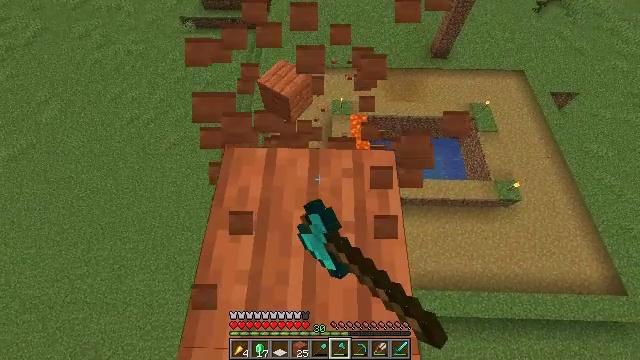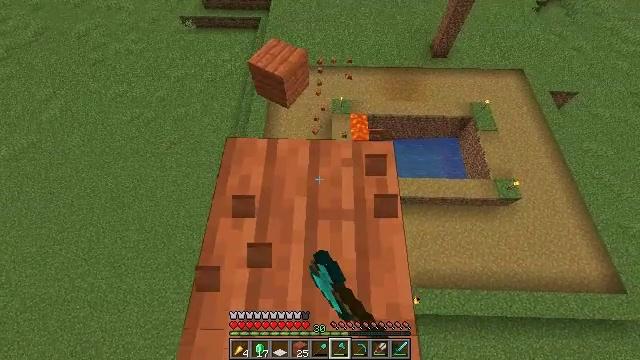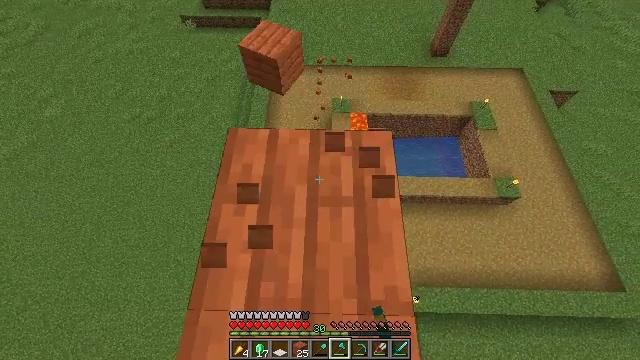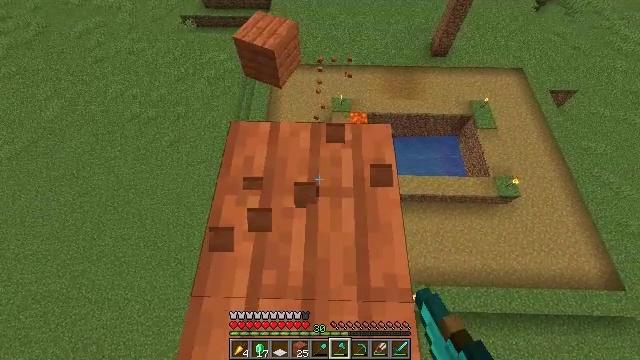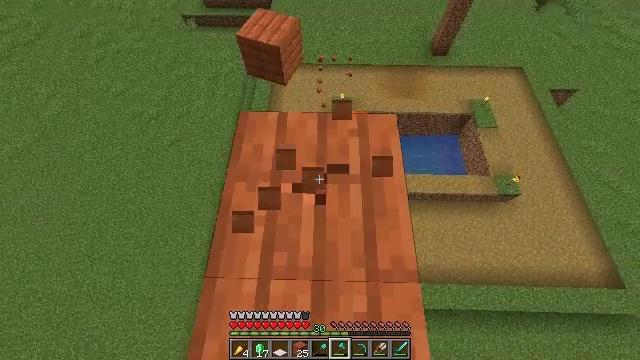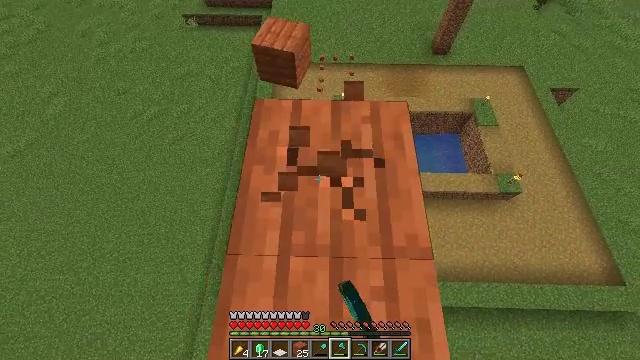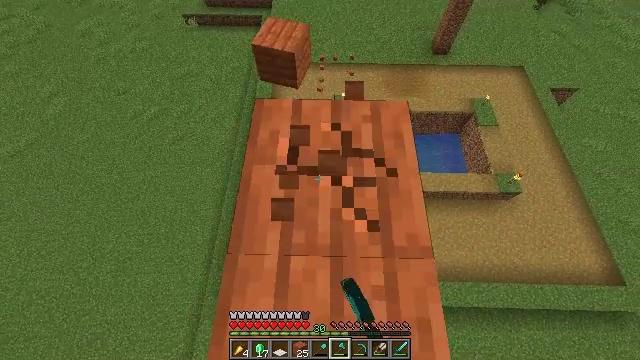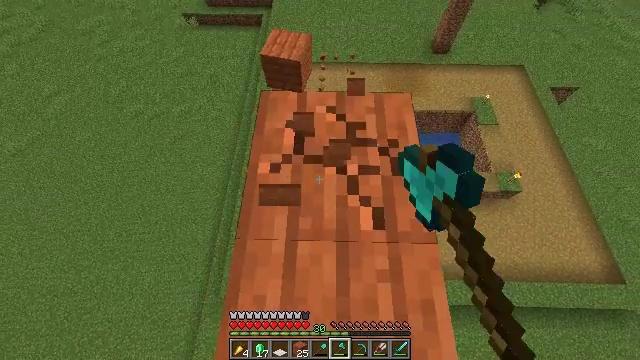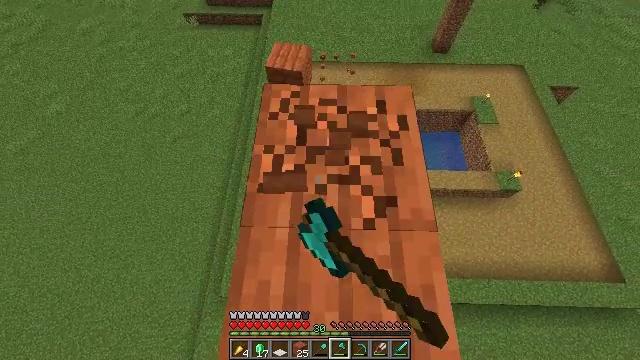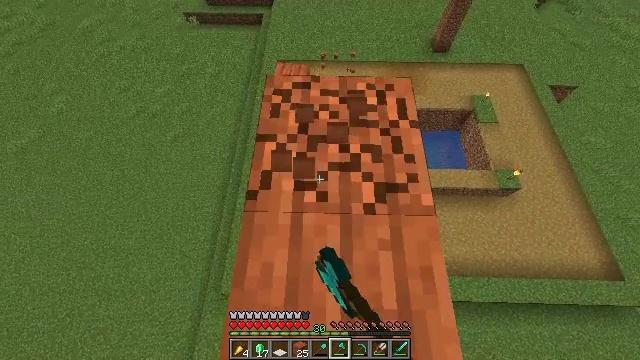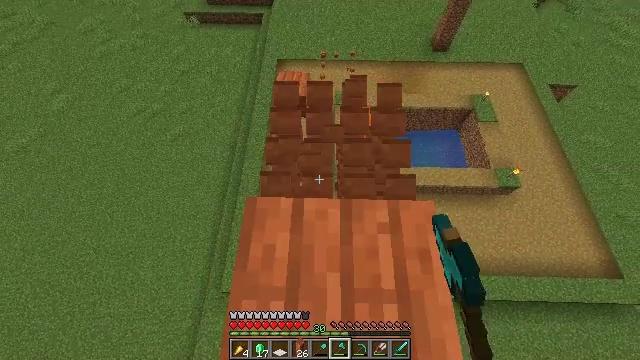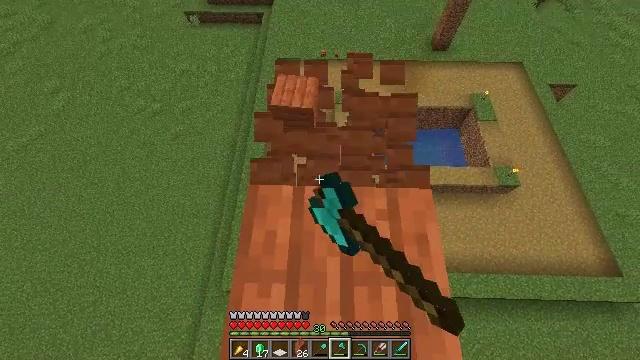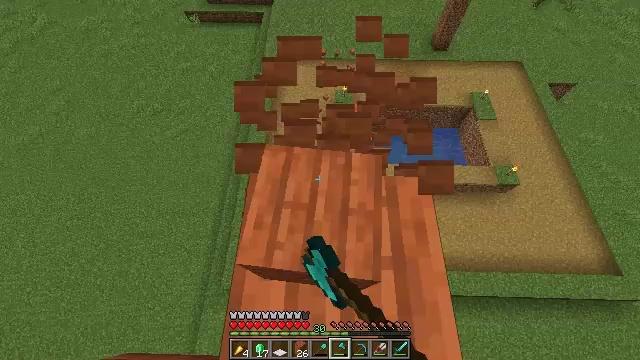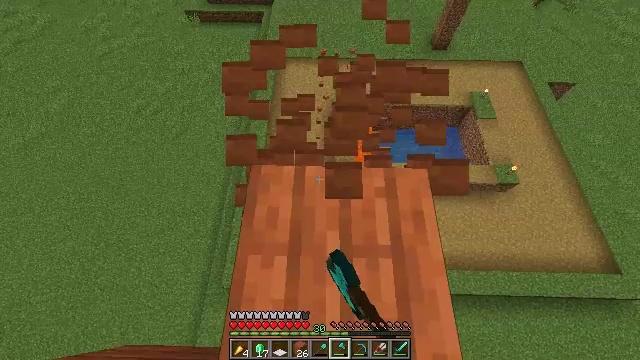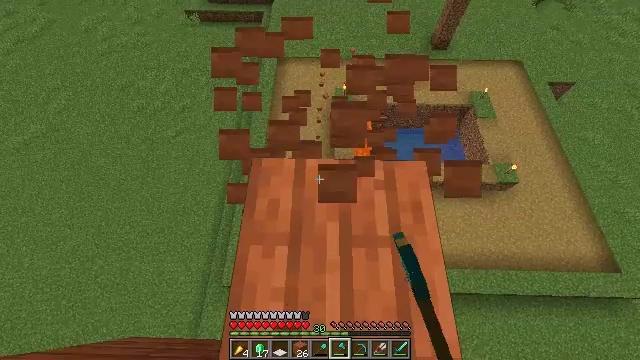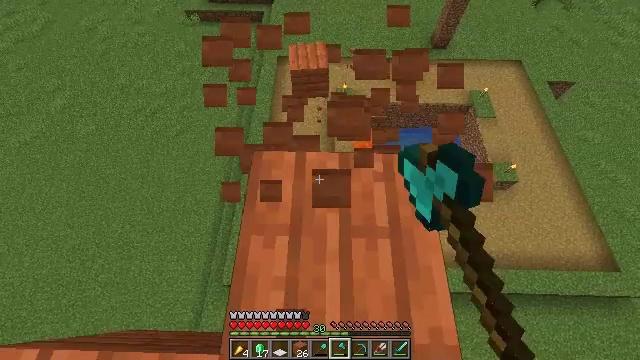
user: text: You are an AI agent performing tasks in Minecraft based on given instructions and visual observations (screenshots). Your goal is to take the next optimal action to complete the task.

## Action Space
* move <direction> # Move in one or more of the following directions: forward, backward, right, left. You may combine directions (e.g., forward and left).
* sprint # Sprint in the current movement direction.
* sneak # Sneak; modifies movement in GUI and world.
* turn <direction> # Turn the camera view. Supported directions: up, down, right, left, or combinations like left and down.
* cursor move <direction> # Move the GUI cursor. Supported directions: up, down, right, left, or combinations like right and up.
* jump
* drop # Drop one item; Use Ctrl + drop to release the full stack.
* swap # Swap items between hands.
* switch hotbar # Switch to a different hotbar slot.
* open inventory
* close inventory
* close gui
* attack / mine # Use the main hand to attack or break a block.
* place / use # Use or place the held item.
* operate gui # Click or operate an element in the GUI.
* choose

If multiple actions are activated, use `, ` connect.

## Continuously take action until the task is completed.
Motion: motion action
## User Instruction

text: Attack the acacia planks to recycle them.
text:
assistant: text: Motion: move back, sneak, attack / mine
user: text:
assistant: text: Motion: move back, sneak, attack / mine
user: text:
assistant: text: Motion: move back and move left, sneak, attack / mine
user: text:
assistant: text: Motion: move back and move left, sneak, attack / mine
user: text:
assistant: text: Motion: move back and move left, sneak, attack / mine
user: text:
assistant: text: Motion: move back, sneak, attack / mine
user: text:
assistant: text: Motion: move back, sneak, attack / mine
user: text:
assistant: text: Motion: move back, sneak, attack / mine
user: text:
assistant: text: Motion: move back, sneak, attack / mine
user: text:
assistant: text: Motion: move back, sneak, attack / mine
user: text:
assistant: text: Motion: move back, sneak, attack / mine
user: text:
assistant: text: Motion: move back, sneak, attack / mine
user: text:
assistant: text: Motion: move back, sneak, attack / mine
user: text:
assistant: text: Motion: move back, sneak, attack / mine
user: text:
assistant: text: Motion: move back, sneak, attack / mine
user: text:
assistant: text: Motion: move back, sneak, attack / mine
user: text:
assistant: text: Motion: move back, sneak, attack / mine
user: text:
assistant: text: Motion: move back, sneak, attack / mine
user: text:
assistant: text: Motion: move back, sneak, attack / mine
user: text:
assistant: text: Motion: move back, sneak, attack / mine
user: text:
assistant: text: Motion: move back, sneak, attack / mine
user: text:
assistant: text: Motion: move back, sneak, attack / mine
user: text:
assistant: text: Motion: move back, sneak, attack / mine
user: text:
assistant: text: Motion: move back, sneak, attack / mine
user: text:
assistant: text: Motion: move back, sneak, attack / mine
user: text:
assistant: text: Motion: move back, sneak, attack / mine
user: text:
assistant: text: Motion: move back, sneak, attack / mine
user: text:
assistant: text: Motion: move back, sneak, attack / mine
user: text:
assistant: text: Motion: move back, sneak, attack / mine
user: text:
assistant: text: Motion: move back, sneak, attack / mine